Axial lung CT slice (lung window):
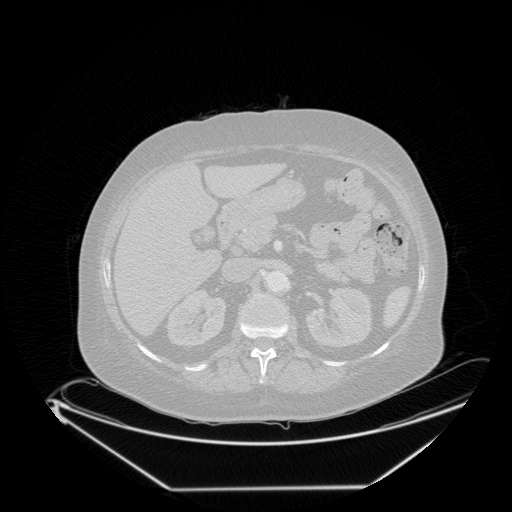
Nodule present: no